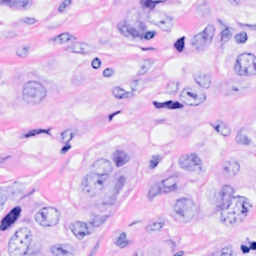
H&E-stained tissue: Breast